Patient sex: F
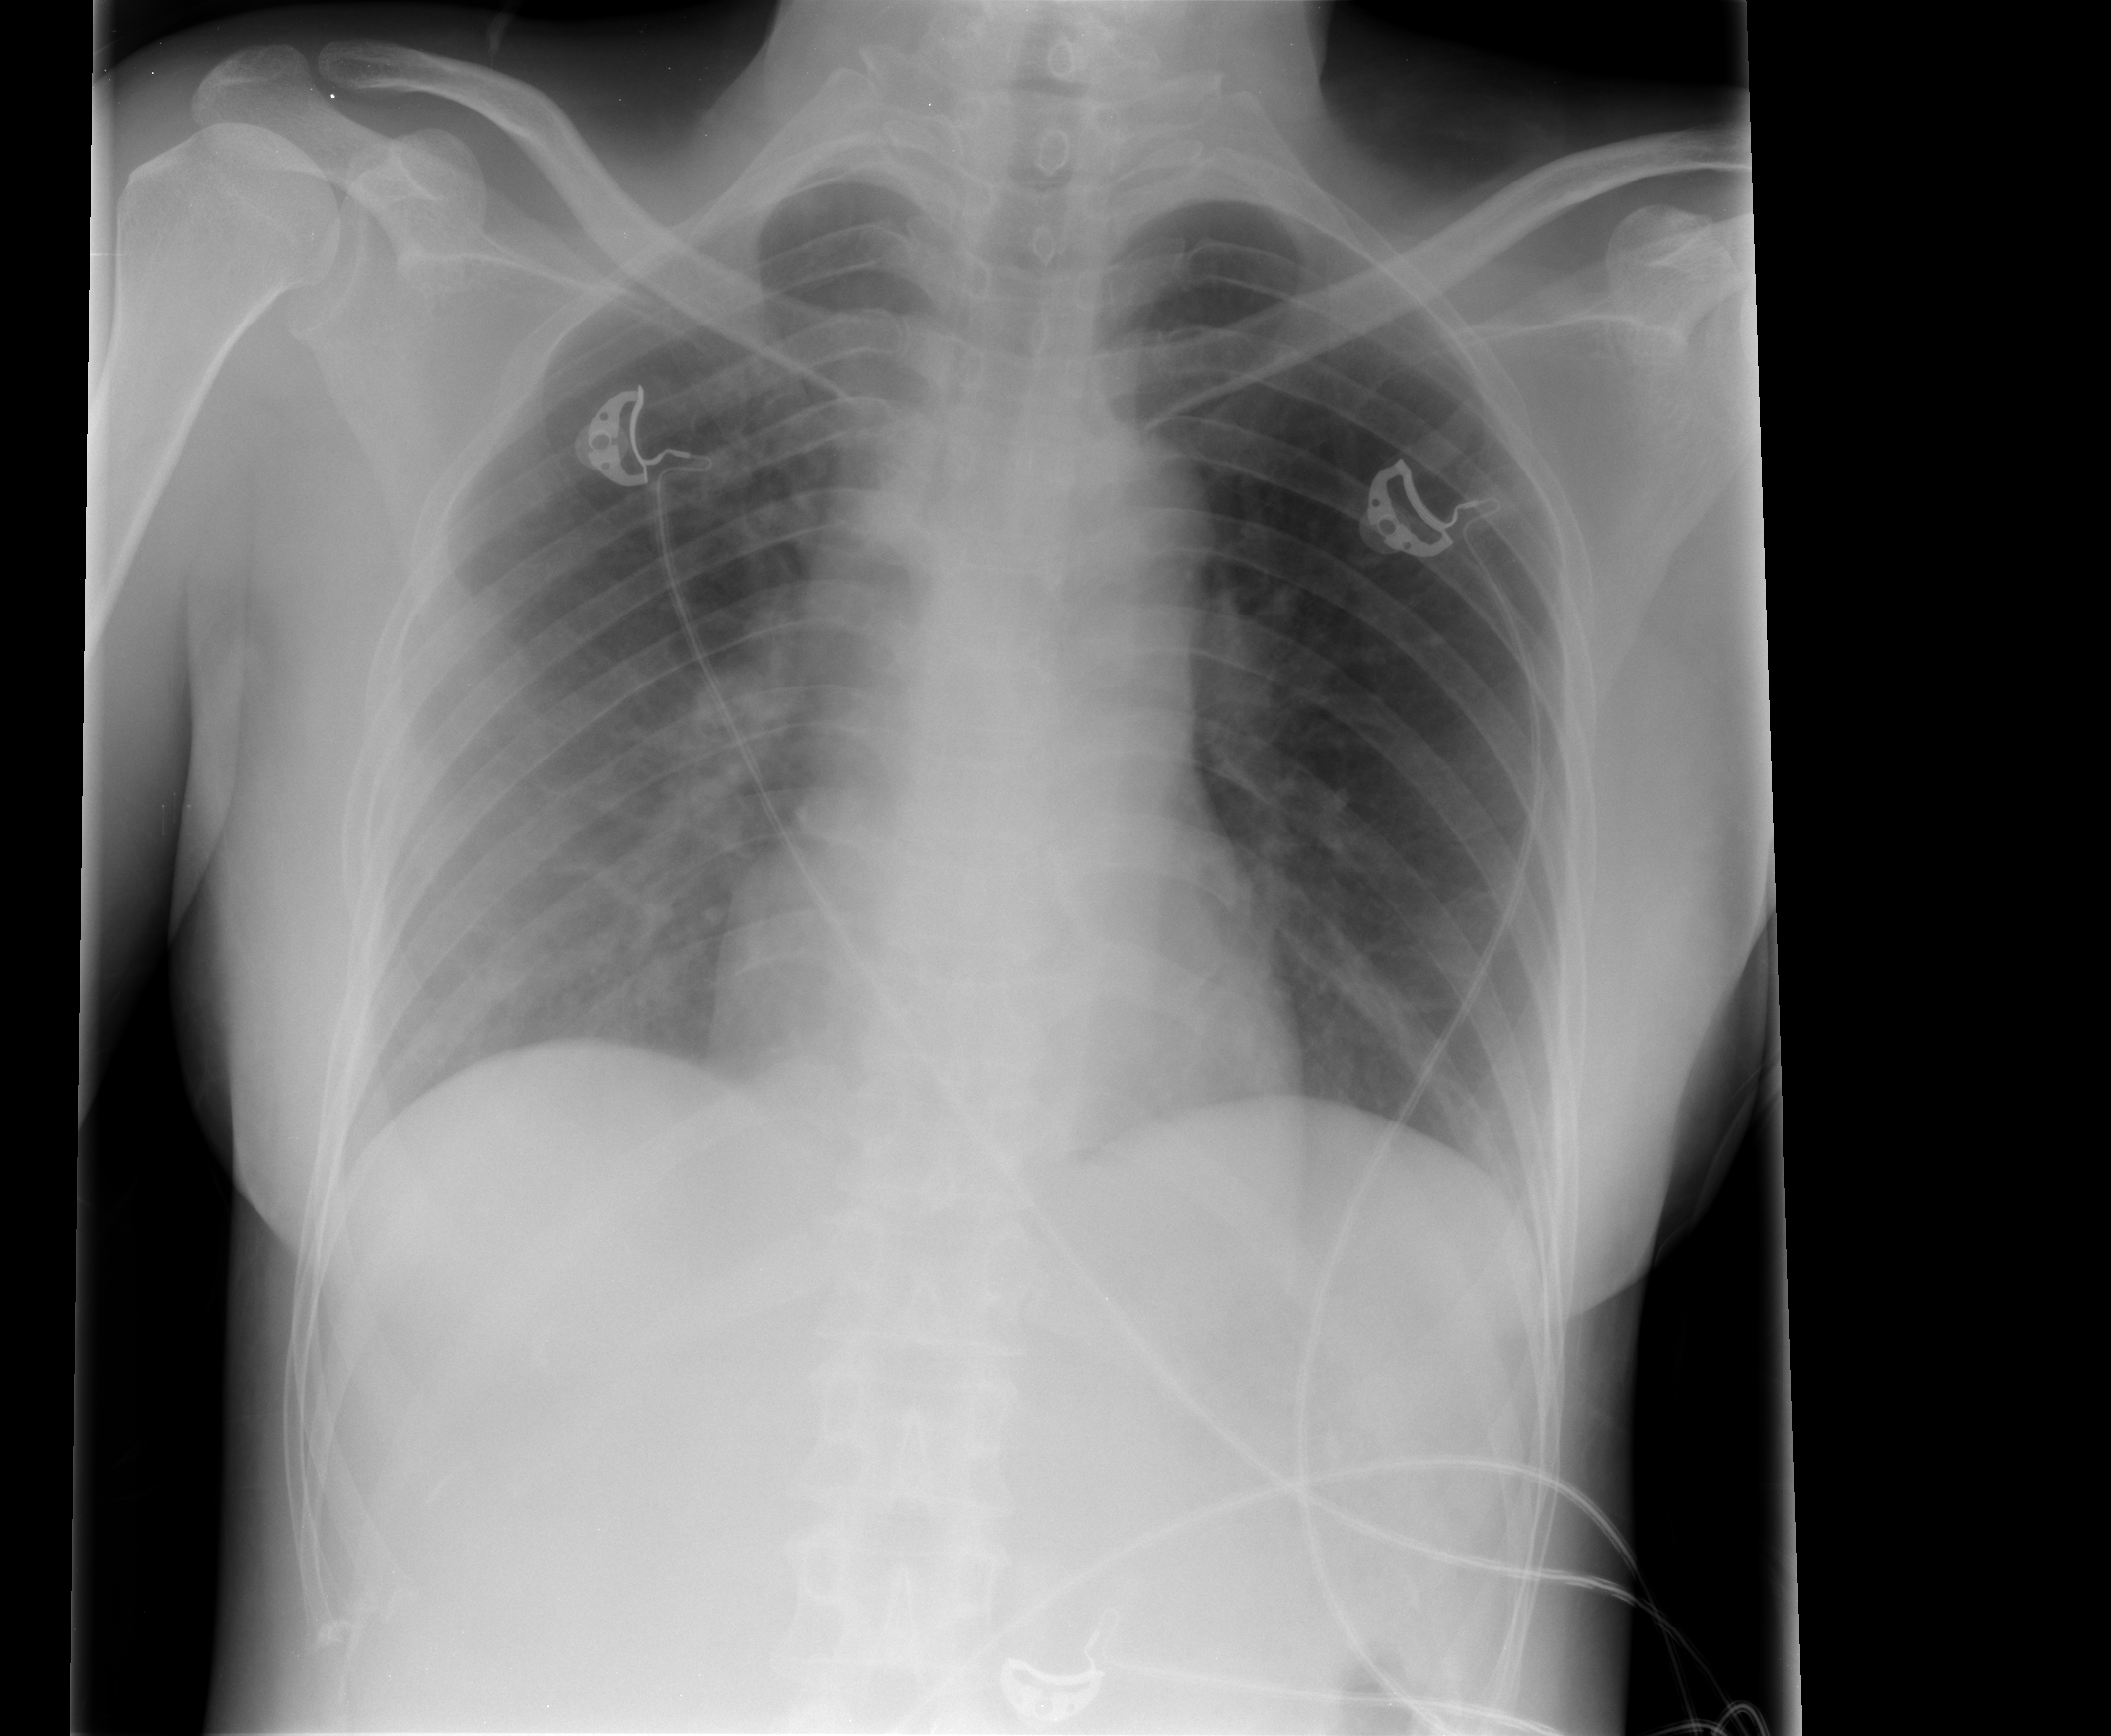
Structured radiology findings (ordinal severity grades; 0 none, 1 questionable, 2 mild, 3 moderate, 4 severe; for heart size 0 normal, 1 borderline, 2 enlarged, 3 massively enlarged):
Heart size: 0
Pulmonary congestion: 0
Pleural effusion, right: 0
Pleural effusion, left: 0
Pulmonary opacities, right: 2
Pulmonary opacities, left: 0
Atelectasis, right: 1
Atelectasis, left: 0